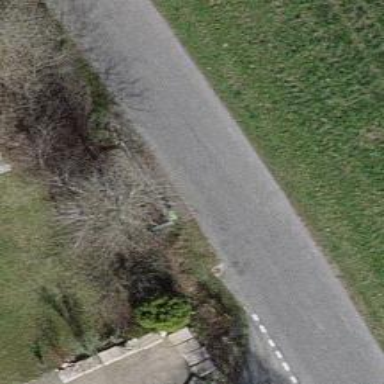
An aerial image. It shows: Road with steps.